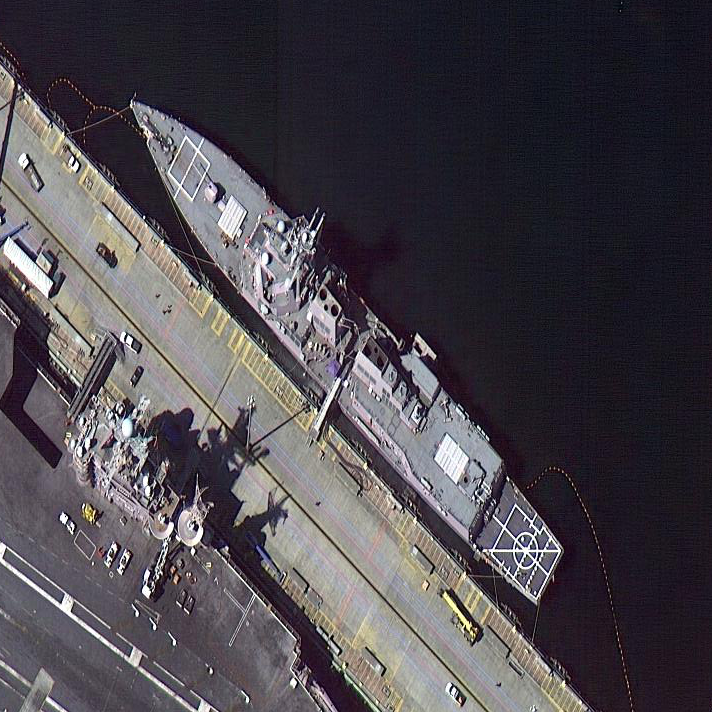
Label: destroyer